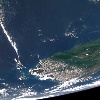
Label: water